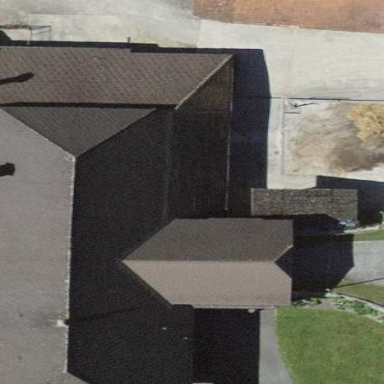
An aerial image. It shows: Farm building.